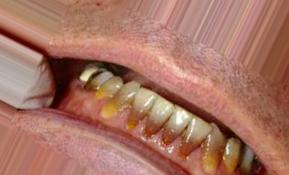
Condition: Tooth Discoloration